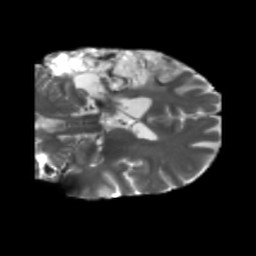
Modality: T2w
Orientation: coronal
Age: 58
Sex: male
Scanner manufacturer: siemens
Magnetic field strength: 3 T
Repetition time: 5.25 s
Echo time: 0.08 s